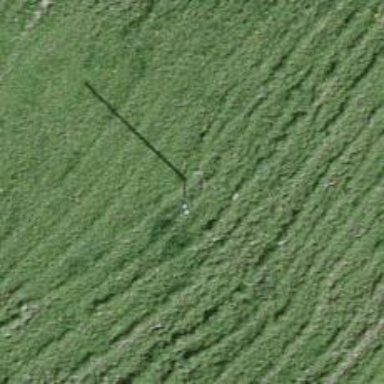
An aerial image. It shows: Power pole.